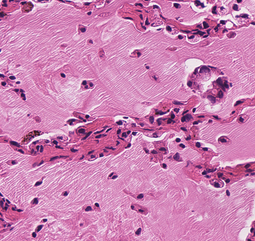
Tumor epithelial tissue: no
Tumor-associated stroma tissue: no
Normal tissue: yes